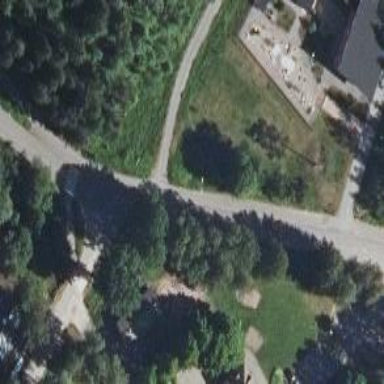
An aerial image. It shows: Cycleway.